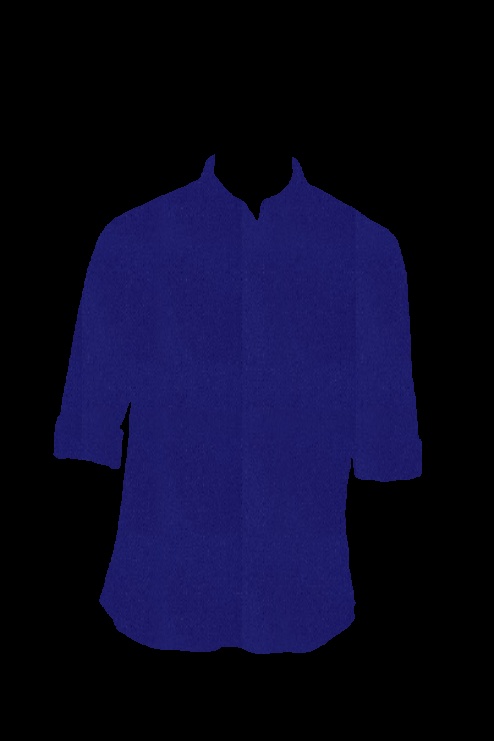
blue slim fit button up tee